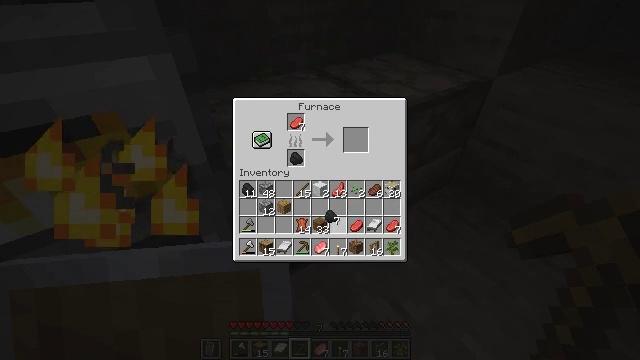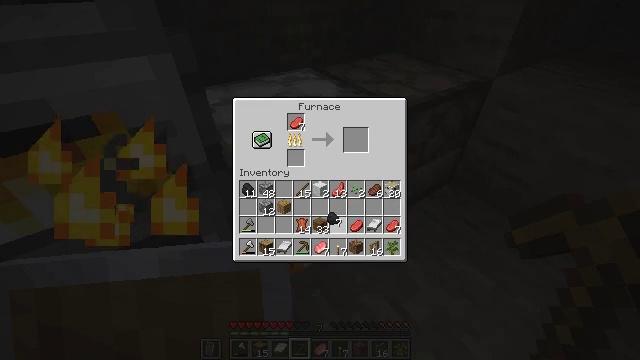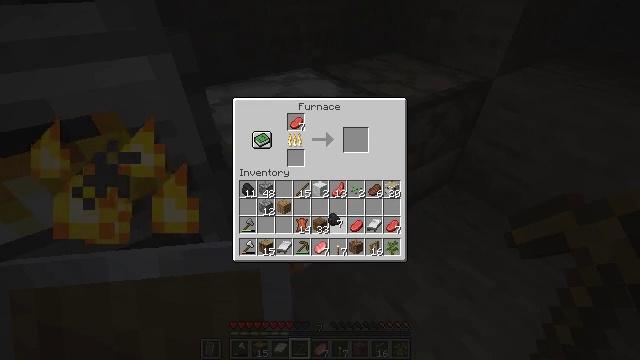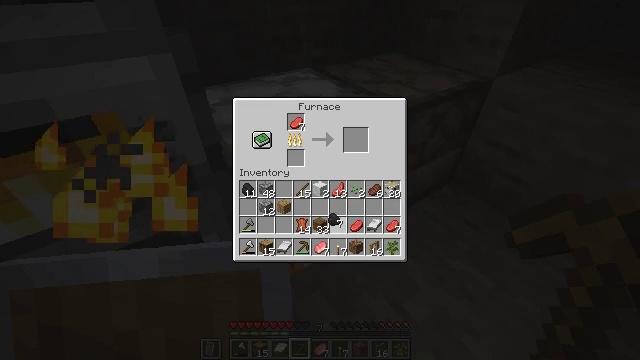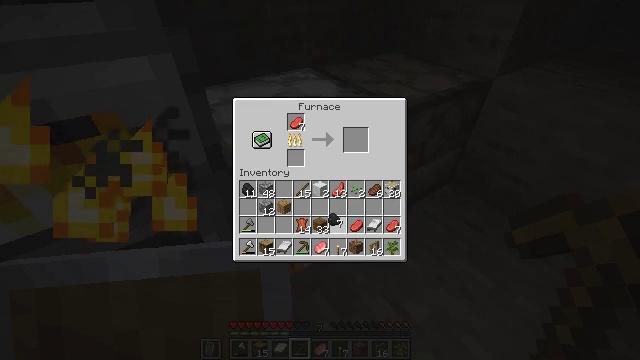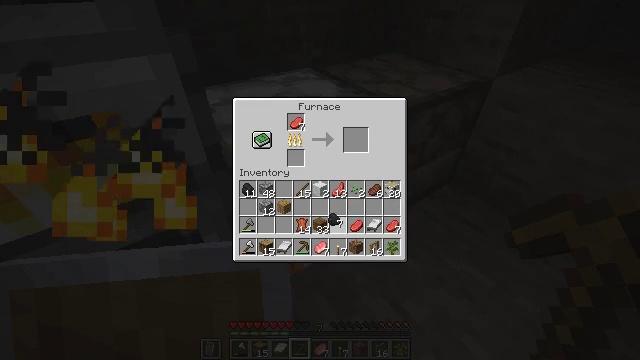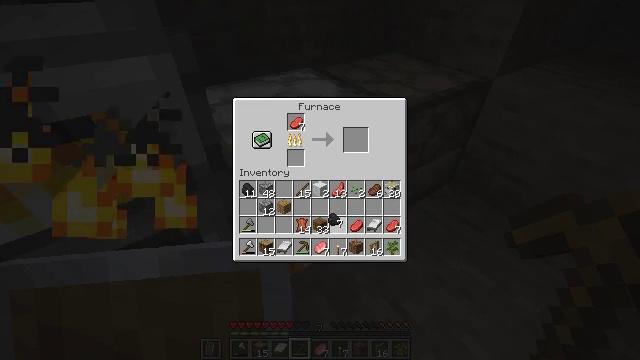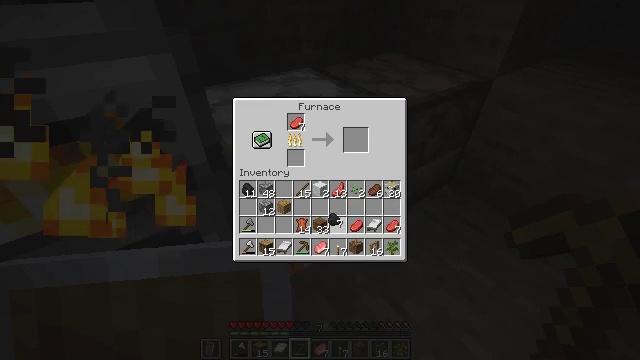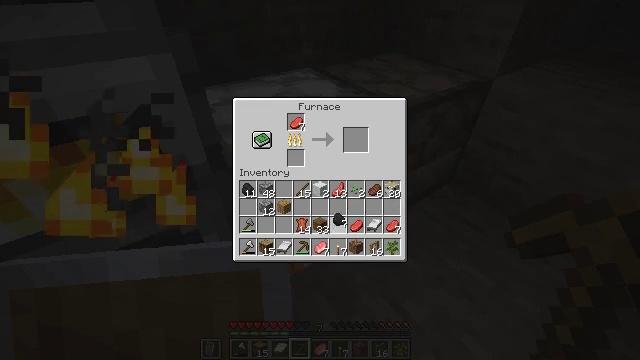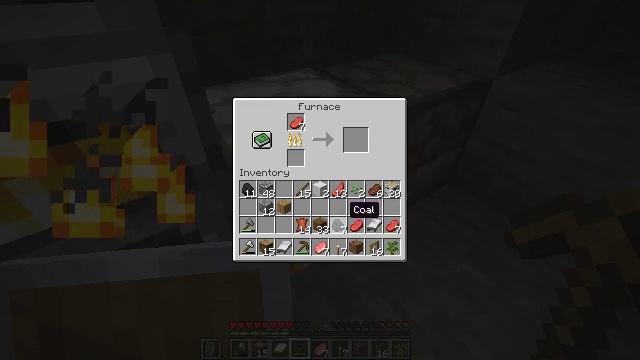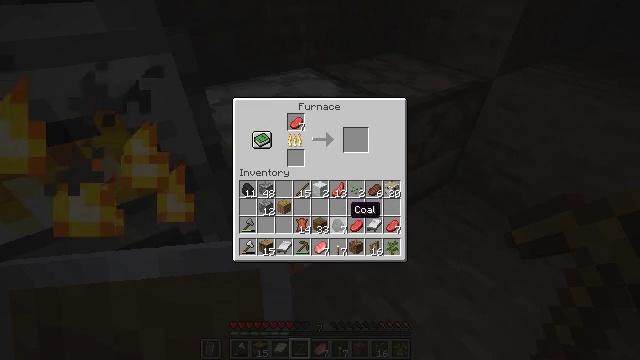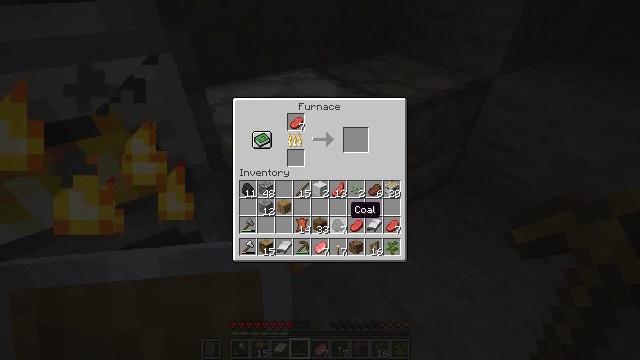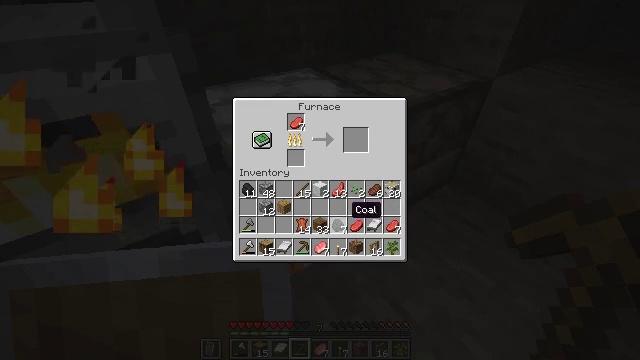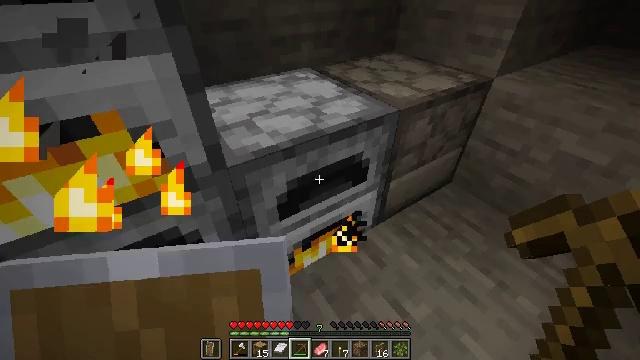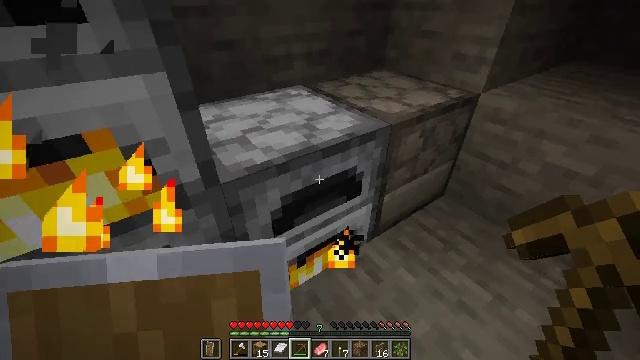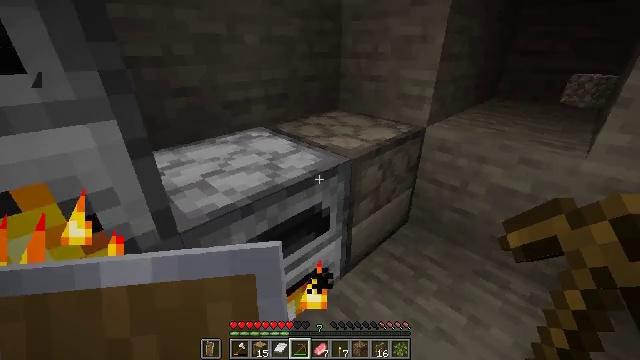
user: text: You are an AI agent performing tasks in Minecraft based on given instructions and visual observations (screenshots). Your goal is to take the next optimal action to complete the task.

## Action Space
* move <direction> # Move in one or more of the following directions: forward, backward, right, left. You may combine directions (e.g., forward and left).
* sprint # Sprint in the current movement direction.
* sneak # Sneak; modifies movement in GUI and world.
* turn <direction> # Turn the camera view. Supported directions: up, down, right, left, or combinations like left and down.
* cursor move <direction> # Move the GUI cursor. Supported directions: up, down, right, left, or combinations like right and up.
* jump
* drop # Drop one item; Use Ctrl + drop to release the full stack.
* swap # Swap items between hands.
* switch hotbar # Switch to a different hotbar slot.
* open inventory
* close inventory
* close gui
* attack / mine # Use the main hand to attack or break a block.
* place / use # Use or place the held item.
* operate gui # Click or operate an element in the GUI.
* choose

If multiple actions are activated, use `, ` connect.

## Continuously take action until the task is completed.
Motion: motion action
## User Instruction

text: Take down the wall torch for reuse.
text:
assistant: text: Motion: no_op
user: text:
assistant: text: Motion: no_op
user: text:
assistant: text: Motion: no_op
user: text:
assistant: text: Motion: no_op
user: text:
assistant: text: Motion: no_op
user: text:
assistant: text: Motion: operate gui
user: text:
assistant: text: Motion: operate gui
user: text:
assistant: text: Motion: operate gui
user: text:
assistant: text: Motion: no_op
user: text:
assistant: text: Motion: no_op
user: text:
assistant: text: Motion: no_op
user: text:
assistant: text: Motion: no_op
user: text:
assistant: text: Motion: close inventory
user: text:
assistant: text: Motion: turn right and up, close inventory
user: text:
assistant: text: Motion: turn right and up, close inventory
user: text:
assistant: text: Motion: turn right and up
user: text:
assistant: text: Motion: turn right and up
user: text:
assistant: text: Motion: use / place
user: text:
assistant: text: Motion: use / place
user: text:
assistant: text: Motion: use / place
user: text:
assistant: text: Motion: turn right, use / place
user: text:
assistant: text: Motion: turn left
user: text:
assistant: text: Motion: open gui
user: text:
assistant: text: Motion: no_op
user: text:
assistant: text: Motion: cursor move right
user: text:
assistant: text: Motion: sneak, cursor move down
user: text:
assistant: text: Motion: sneak, cursor move right and down
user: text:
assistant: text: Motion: sneak, cursor move down
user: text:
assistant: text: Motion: sneak
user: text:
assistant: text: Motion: sneak, cursor move right